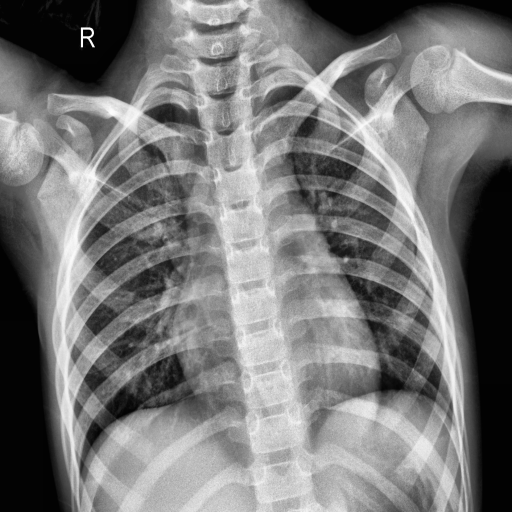
Finding: NORMAL